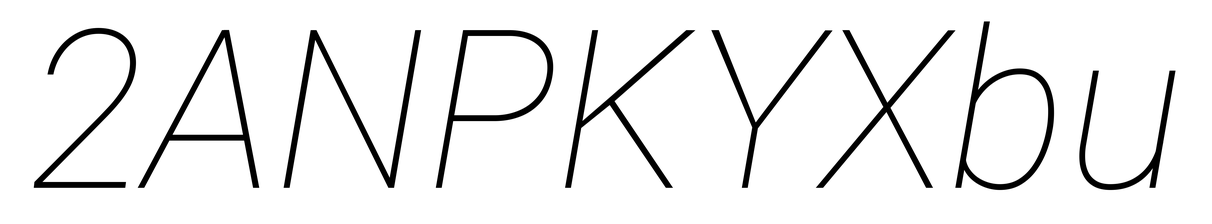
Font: Roboto-Italic_Thin_Italic